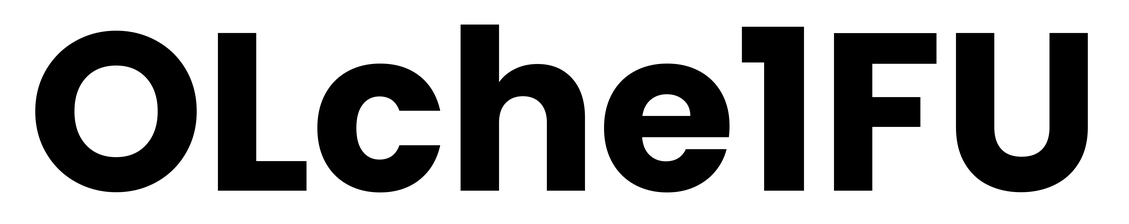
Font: Poppins-Bold